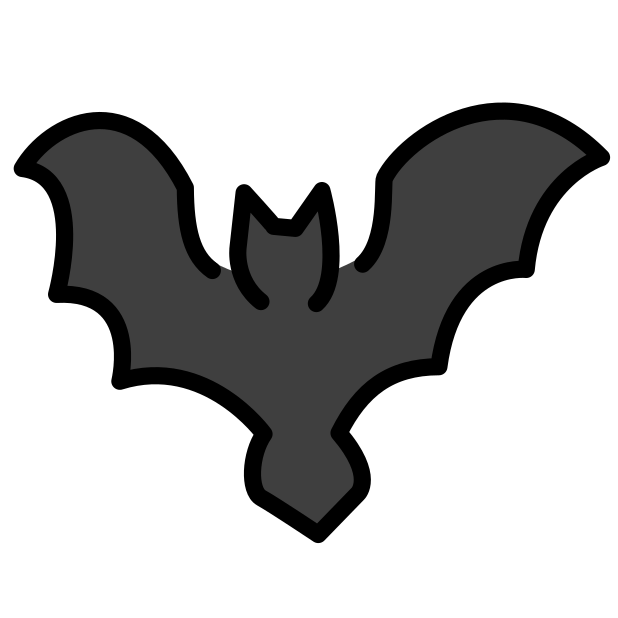
bat